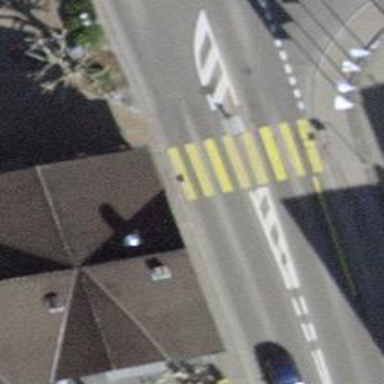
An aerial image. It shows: Uncontrolled zebra crossing with central island.